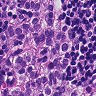
Metastatic tissue present: yes